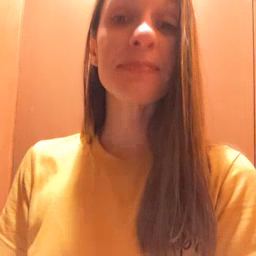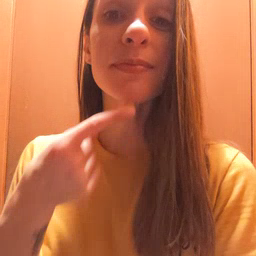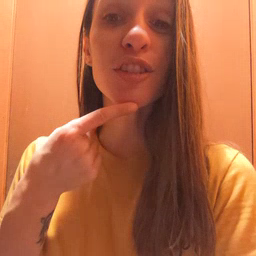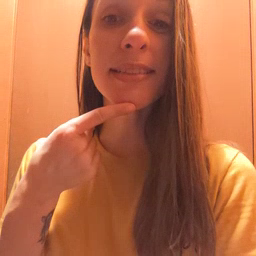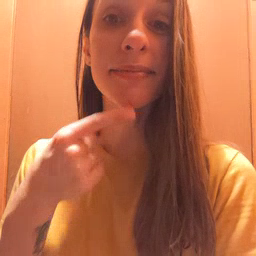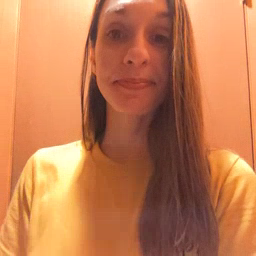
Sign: chin